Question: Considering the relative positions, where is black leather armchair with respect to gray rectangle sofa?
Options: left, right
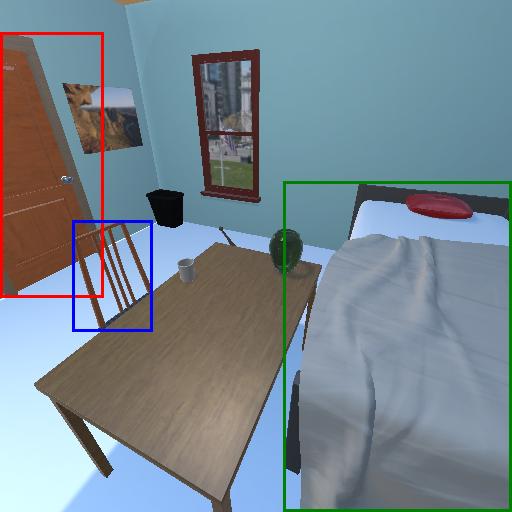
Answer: left